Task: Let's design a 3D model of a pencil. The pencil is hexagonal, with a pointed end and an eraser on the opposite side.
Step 75:
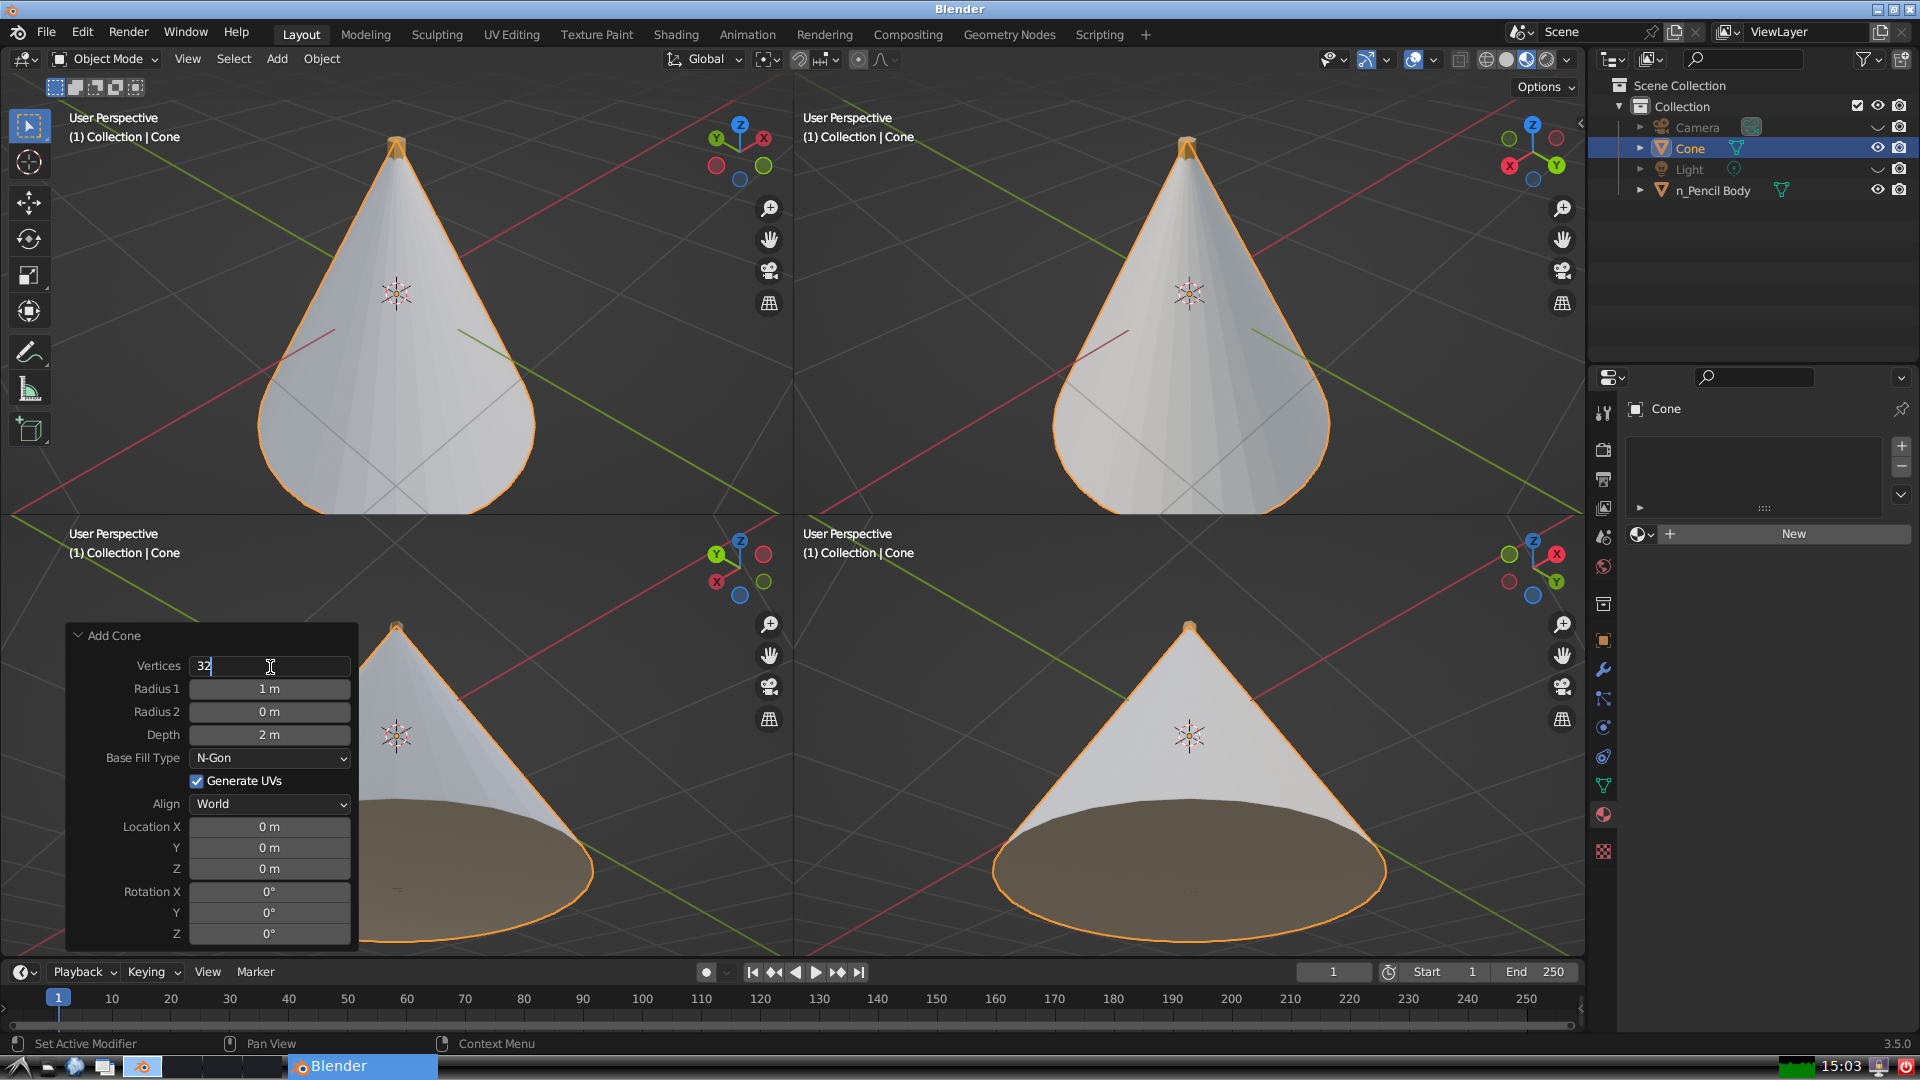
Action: {"key_press": ['Return']}